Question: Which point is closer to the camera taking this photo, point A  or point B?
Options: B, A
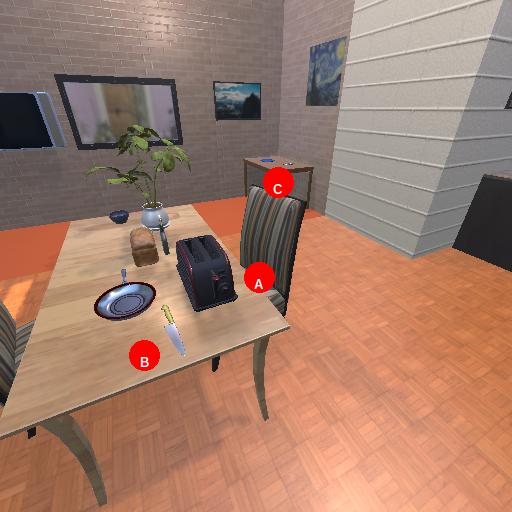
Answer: B